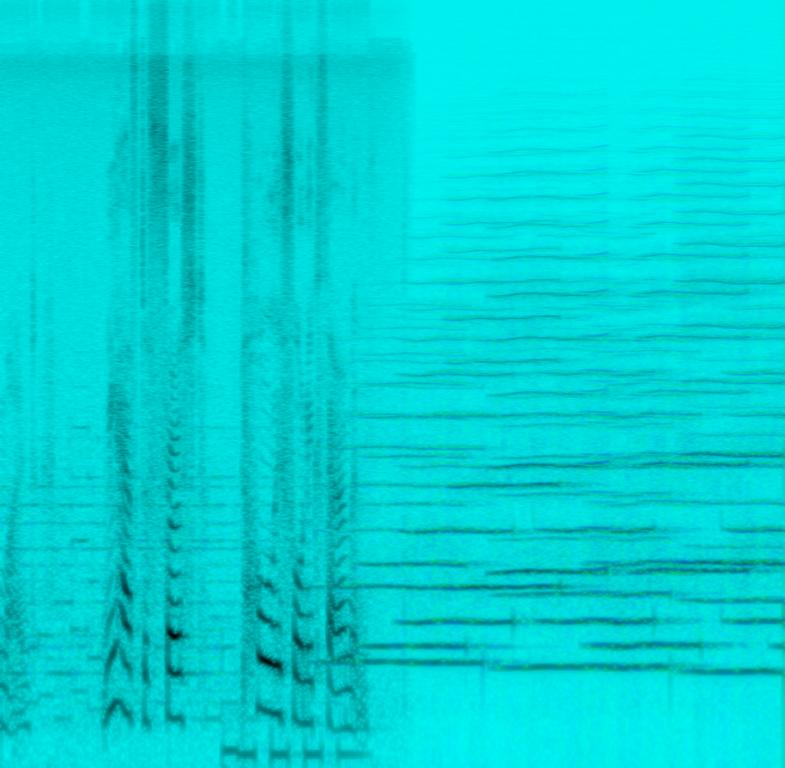
The low quality recording features a widely spread, polyphonic theremin lead melody. The recording itself is very noisy, which can be heard at the very end of the loop, where a female narrator is introduced.